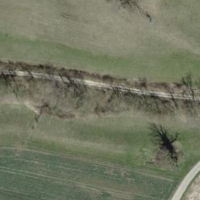
EUNIS habitat code: 52
Species observed at this site:
Vicia sepium